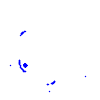
Particle: kaon